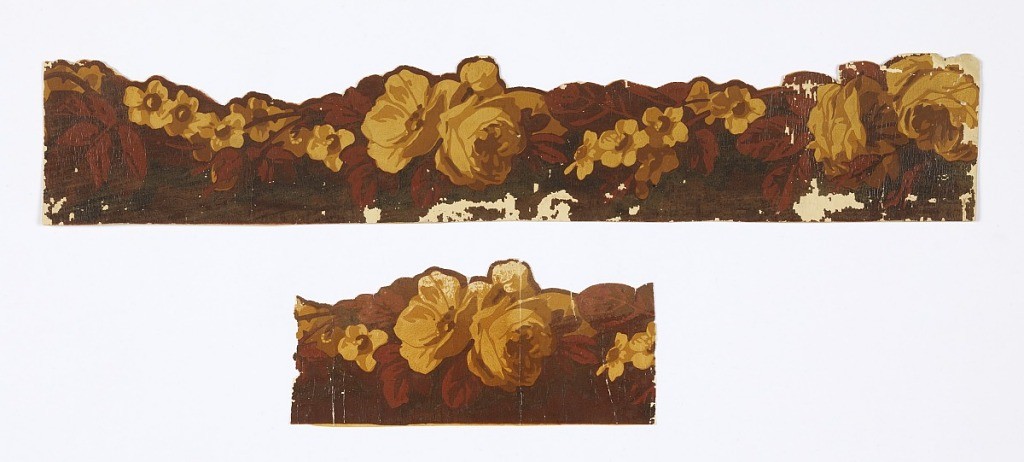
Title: Border
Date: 1875–1910
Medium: Block-printed and glazed on machine-made paper
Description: Cut-out border with yellow roses and other flower and rust-colored leaves.

H#139